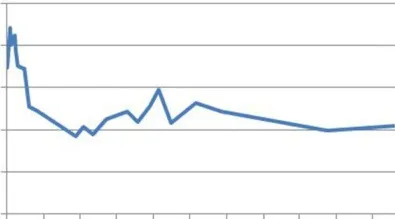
The decline in serum creatinine during treatment.
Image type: chart (chart)